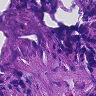
Metastatic tissue present: yes